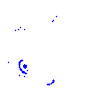
Particle: pion